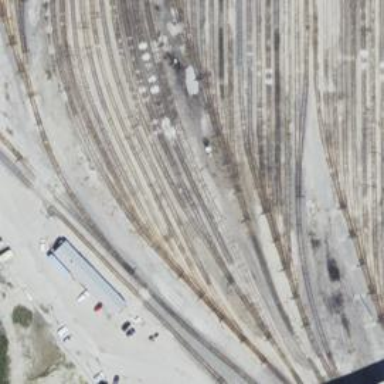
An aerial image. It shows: Railway yard used for servicing trains.